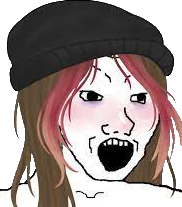
Label: 5_Soyjak